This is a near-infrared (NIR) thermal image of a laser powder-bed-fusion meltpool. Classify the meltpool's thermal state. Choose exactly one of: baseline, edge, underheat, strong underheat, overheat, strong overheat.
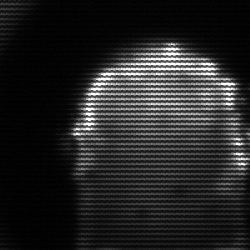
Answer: baseline